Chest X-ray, PA view. Patient: 42 years old, sex M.
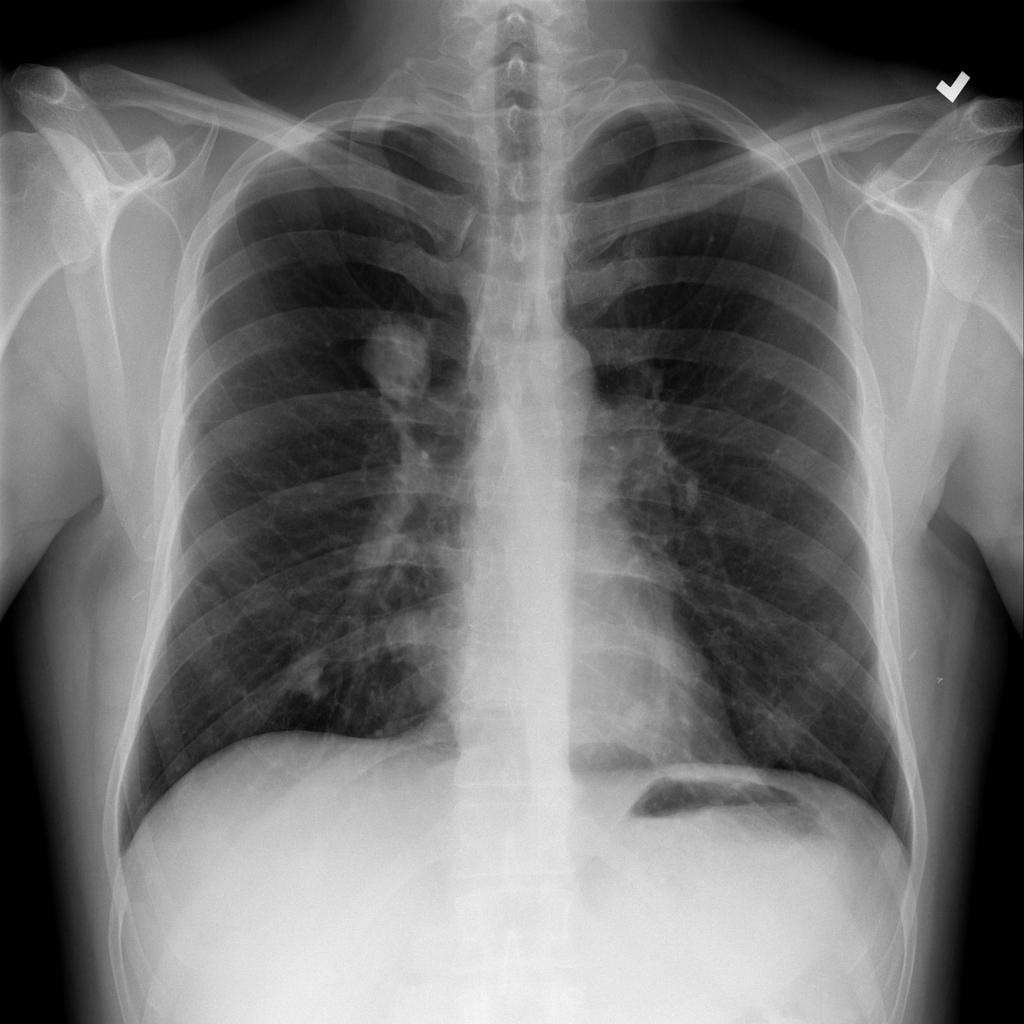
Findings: Emphysema, Mass